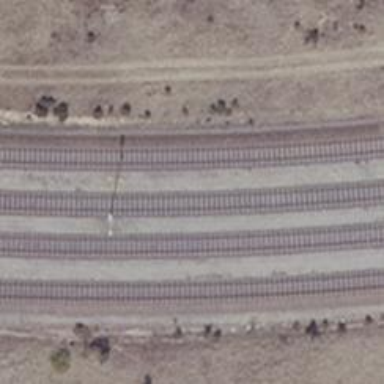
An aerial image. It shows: Rail yard with electrified contact lines for the railway.